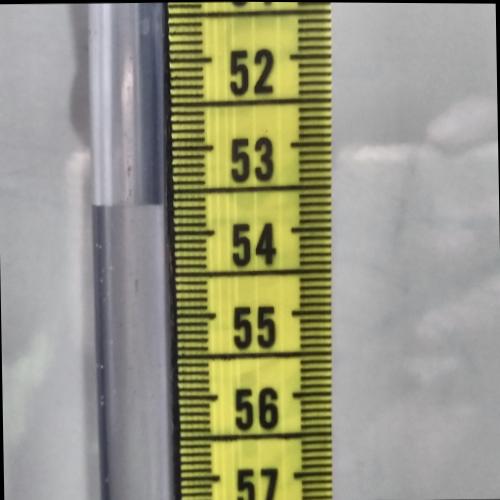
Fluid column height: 53.6 cm